Field crop: maize
Growth stage: 2
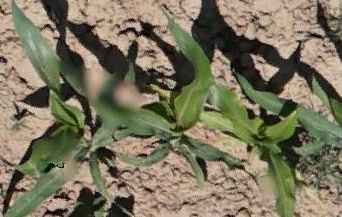
Species: maize